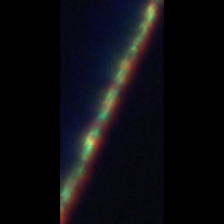
Taxon: Psuedo-nitzschia
Group: Diatoms